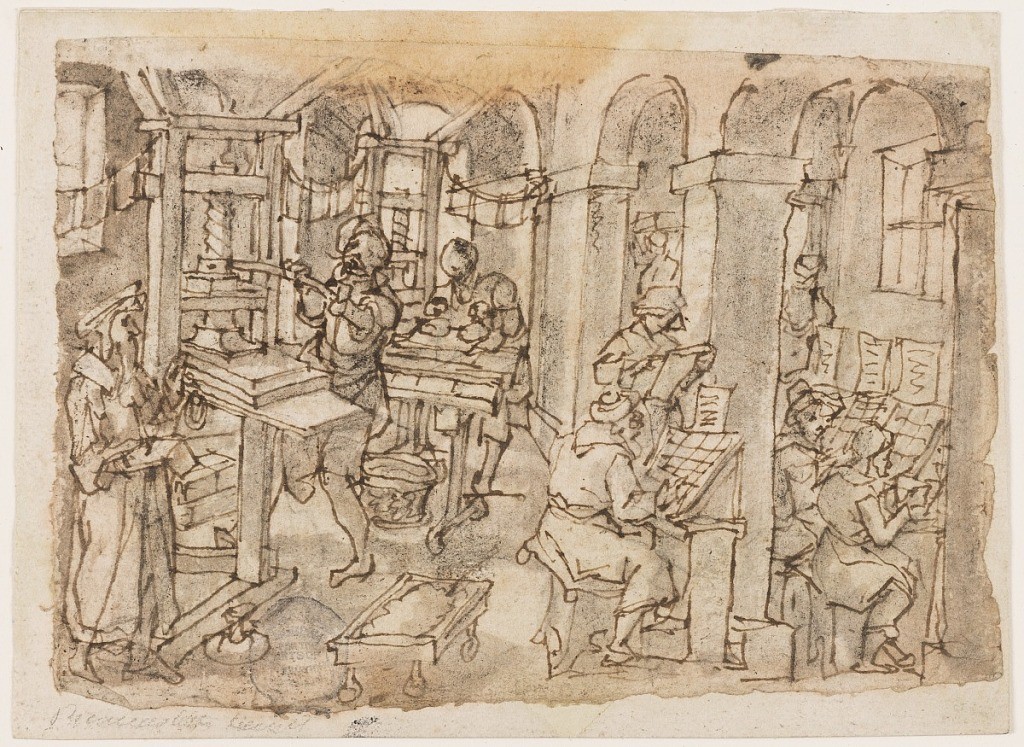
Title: The Invention of Book Printing
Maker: Jan van der Straet, called Stradanus, Flemish, 1523–1605
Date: ca. 1590 or before
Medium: Recto: pen and brown ink, brush and black wash over black chalk on laid paper
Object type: Drawing
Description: Recto: View of a printer's shop, the space divided by a colonnade. A scholar stands in the foreground at left, overseeing the process. Beside him a man works at a large press. Nearby, another inks a plate. Wet sheets hang from suspended wires. At right, three seated compositors work. A proofreader stands beside a column at center left.